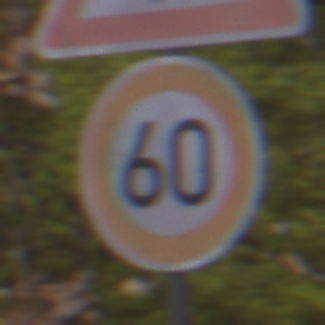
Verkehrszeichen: Geschwindigkeit60
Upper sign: KinderLinks
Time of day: Midday
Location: Outdoor (Nature)
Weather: Overcast
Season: Autumn
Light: Natural